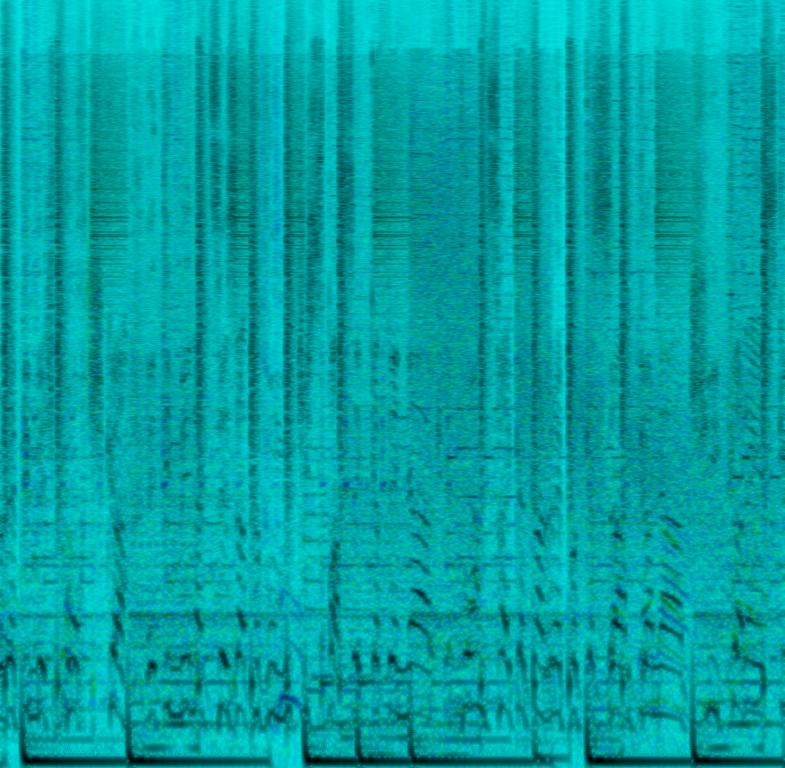
The low quality recording features a trap song that consists flat male vocal, alongside widely spread male ad libs, rapping over arpeggiated, echoing synth melody, sustained and distorted synth melody, boomy 808 bass, punchy snare, soft kick hits, bouncy hi hats and shimmering open hats. There is a short snare roll at the end of the first part of the loop. It sounds quiet, but still energetic and exciting.